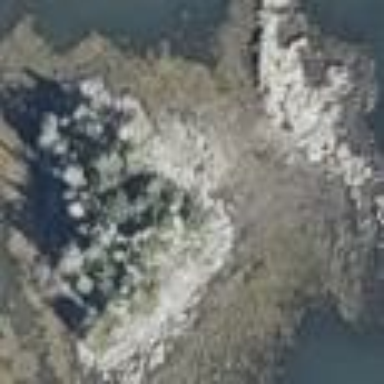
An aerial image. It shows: Islet located along the natural coastline.